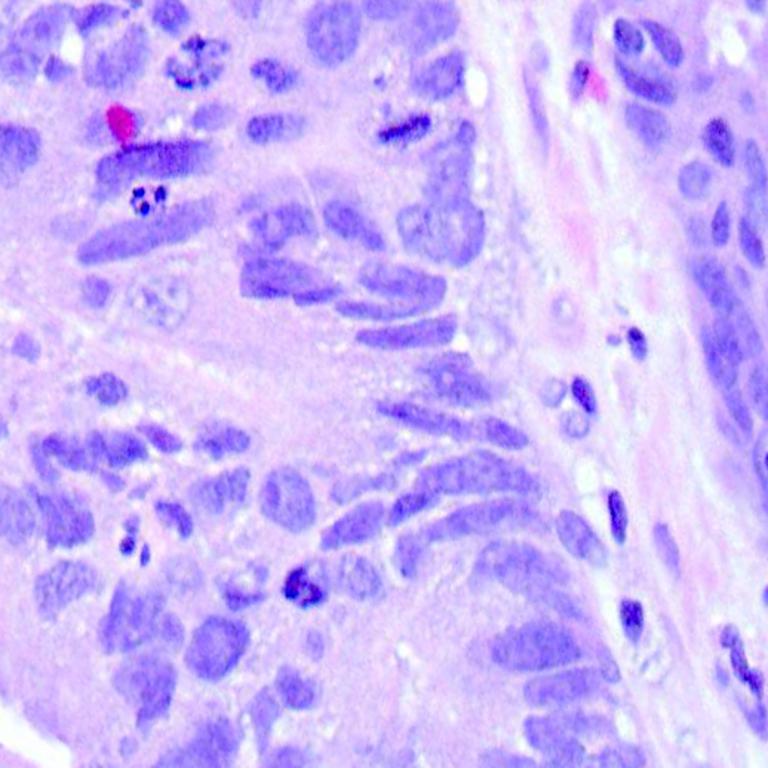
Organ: colon
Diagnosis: adenocarcinomas